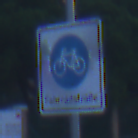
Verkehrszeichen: BeginnFahrradstrasse
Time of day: Dawn
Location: Outdoor (Urban)
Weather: PartlyCloudy
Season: NotSpecified
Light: Natural